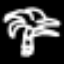
Label: palm tree